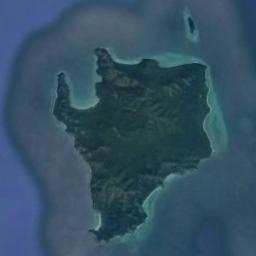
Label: island